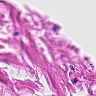
Metastatic tissue present: no